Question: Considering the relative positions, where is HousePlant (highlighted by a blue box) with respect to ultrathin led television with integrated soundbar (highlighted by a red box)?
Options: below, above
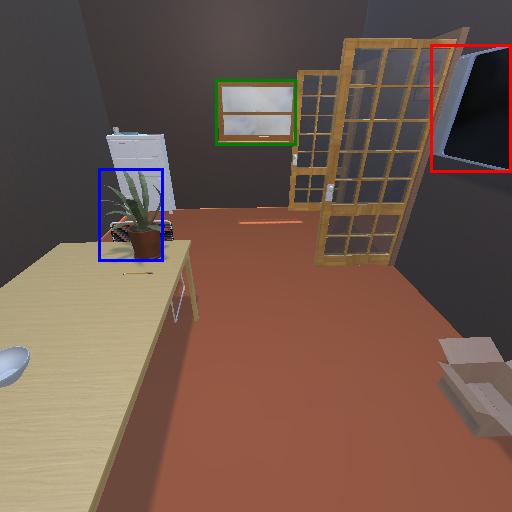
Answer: below